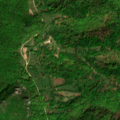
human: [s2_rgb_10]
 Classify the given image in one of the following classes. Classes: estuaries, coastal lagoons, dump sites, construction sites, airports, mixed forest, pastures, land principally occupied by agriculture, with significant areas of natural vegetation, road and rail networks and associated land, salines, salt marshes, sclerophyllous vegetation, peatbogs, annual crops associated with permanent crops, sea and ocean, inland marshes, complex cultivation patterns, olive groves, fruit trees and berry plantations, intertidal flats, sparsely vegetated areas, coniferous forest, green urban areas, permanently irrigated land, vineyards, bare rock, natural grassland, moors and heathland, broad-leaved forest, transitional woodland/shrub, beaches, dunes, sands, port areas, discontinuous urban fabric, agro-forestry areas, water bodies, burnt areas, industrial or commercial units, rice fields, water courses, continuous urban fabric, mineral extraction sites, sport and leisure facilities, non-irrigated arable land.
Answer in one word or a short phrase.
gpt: land principally occupied by agriculture, with significant areas of natural vegetation, broad-leaved forest